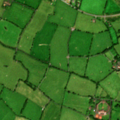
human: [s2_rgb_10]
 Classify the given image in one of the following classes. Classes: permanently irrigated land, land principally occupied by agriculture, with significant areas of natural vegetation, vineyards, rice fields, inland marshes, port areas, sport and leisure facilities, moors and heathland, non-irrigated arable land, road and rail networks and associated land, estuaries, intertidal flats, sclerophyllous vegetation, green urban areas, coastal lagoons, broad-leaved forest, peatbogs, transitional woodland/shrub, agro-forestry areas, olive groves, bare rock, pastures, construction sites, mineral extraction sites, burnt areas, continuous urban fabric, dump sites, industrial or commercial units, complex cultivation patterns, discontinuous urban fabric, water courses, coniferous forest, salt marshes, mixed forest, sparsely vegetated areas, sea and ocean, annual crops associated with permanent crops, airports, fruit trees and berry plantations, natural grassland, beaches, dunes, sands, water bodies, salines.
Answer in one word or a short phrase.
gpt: pastures